Question: look this image:

When you click on the "Action bar" string my app enter in this method:
'''
@Override
public boolean onOptionsItemSelected(MenuItem item) {
// Handle presses on the action bar items
switch (item.getItemId()) {
case R.id.action_search:
openSearch();
return true;
case R.id.action_settings:
openSettings();
return true;
default:
return super.onOptionsItemSelected(item);
}
}
'''
So also it is an item, the problem is that i don't know which id it has.
Where can i get the id of this item ?
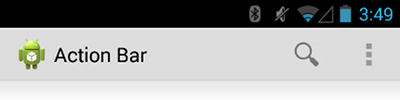
Answer: android.R.id.home
if you have set
'''
actionBar.setDisplayHomeAsUpEnabled(true);
actionBar.setHomeButtonEnabled(true) ;
'''